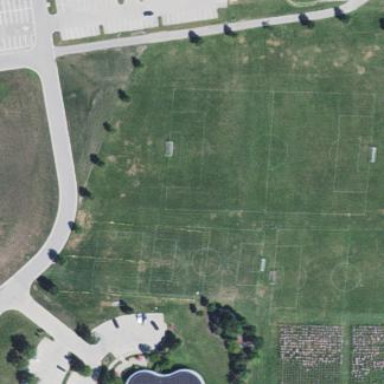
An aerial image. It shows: Soccer pitch for leisure land activities.